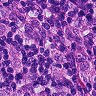
Metastatic tissue present: yes